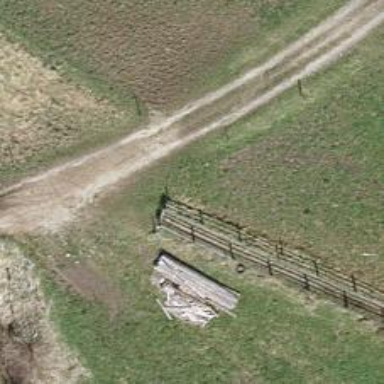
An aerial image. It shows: Gate.